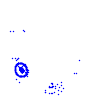
Particle: electron